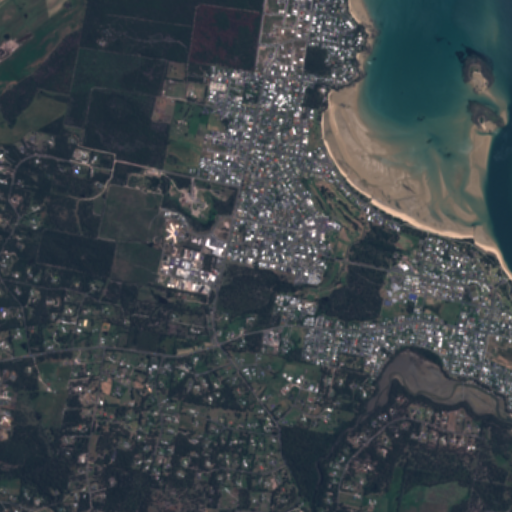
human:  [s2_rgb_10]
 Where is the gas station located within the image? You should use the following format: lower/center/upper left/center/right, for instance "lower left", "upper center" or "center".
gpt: The gas station is located in the center of the image.
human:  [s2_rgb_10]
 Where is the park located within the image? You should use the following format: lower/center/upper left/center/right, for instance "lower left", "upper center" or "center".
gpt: The park is located in the center right of the image.
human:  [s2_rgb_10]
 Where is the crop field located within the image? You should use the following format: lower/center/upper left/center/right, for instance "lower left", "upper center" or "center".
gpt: There is no crop field in the image.